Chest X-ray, PA view. Patient: 58 years old, sex F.
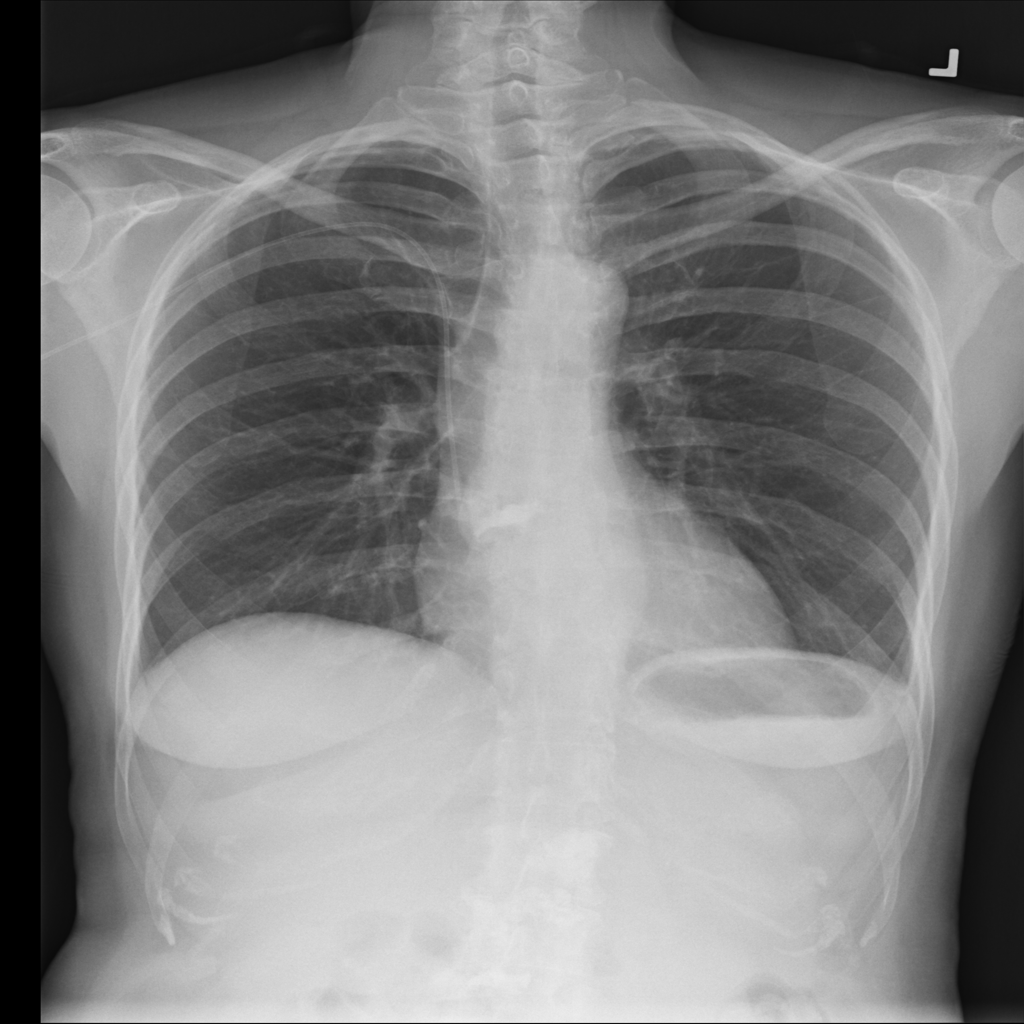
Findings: No Finding